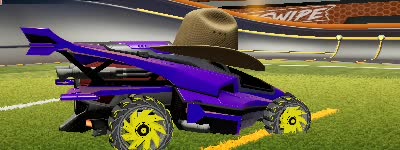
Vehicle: aftershock